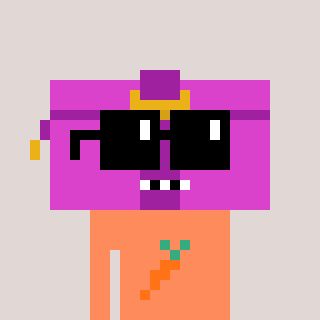
a pixel art character with square black sunglasses, a clutch-shaped head and a peachy-colored body on a warm background